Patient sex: M
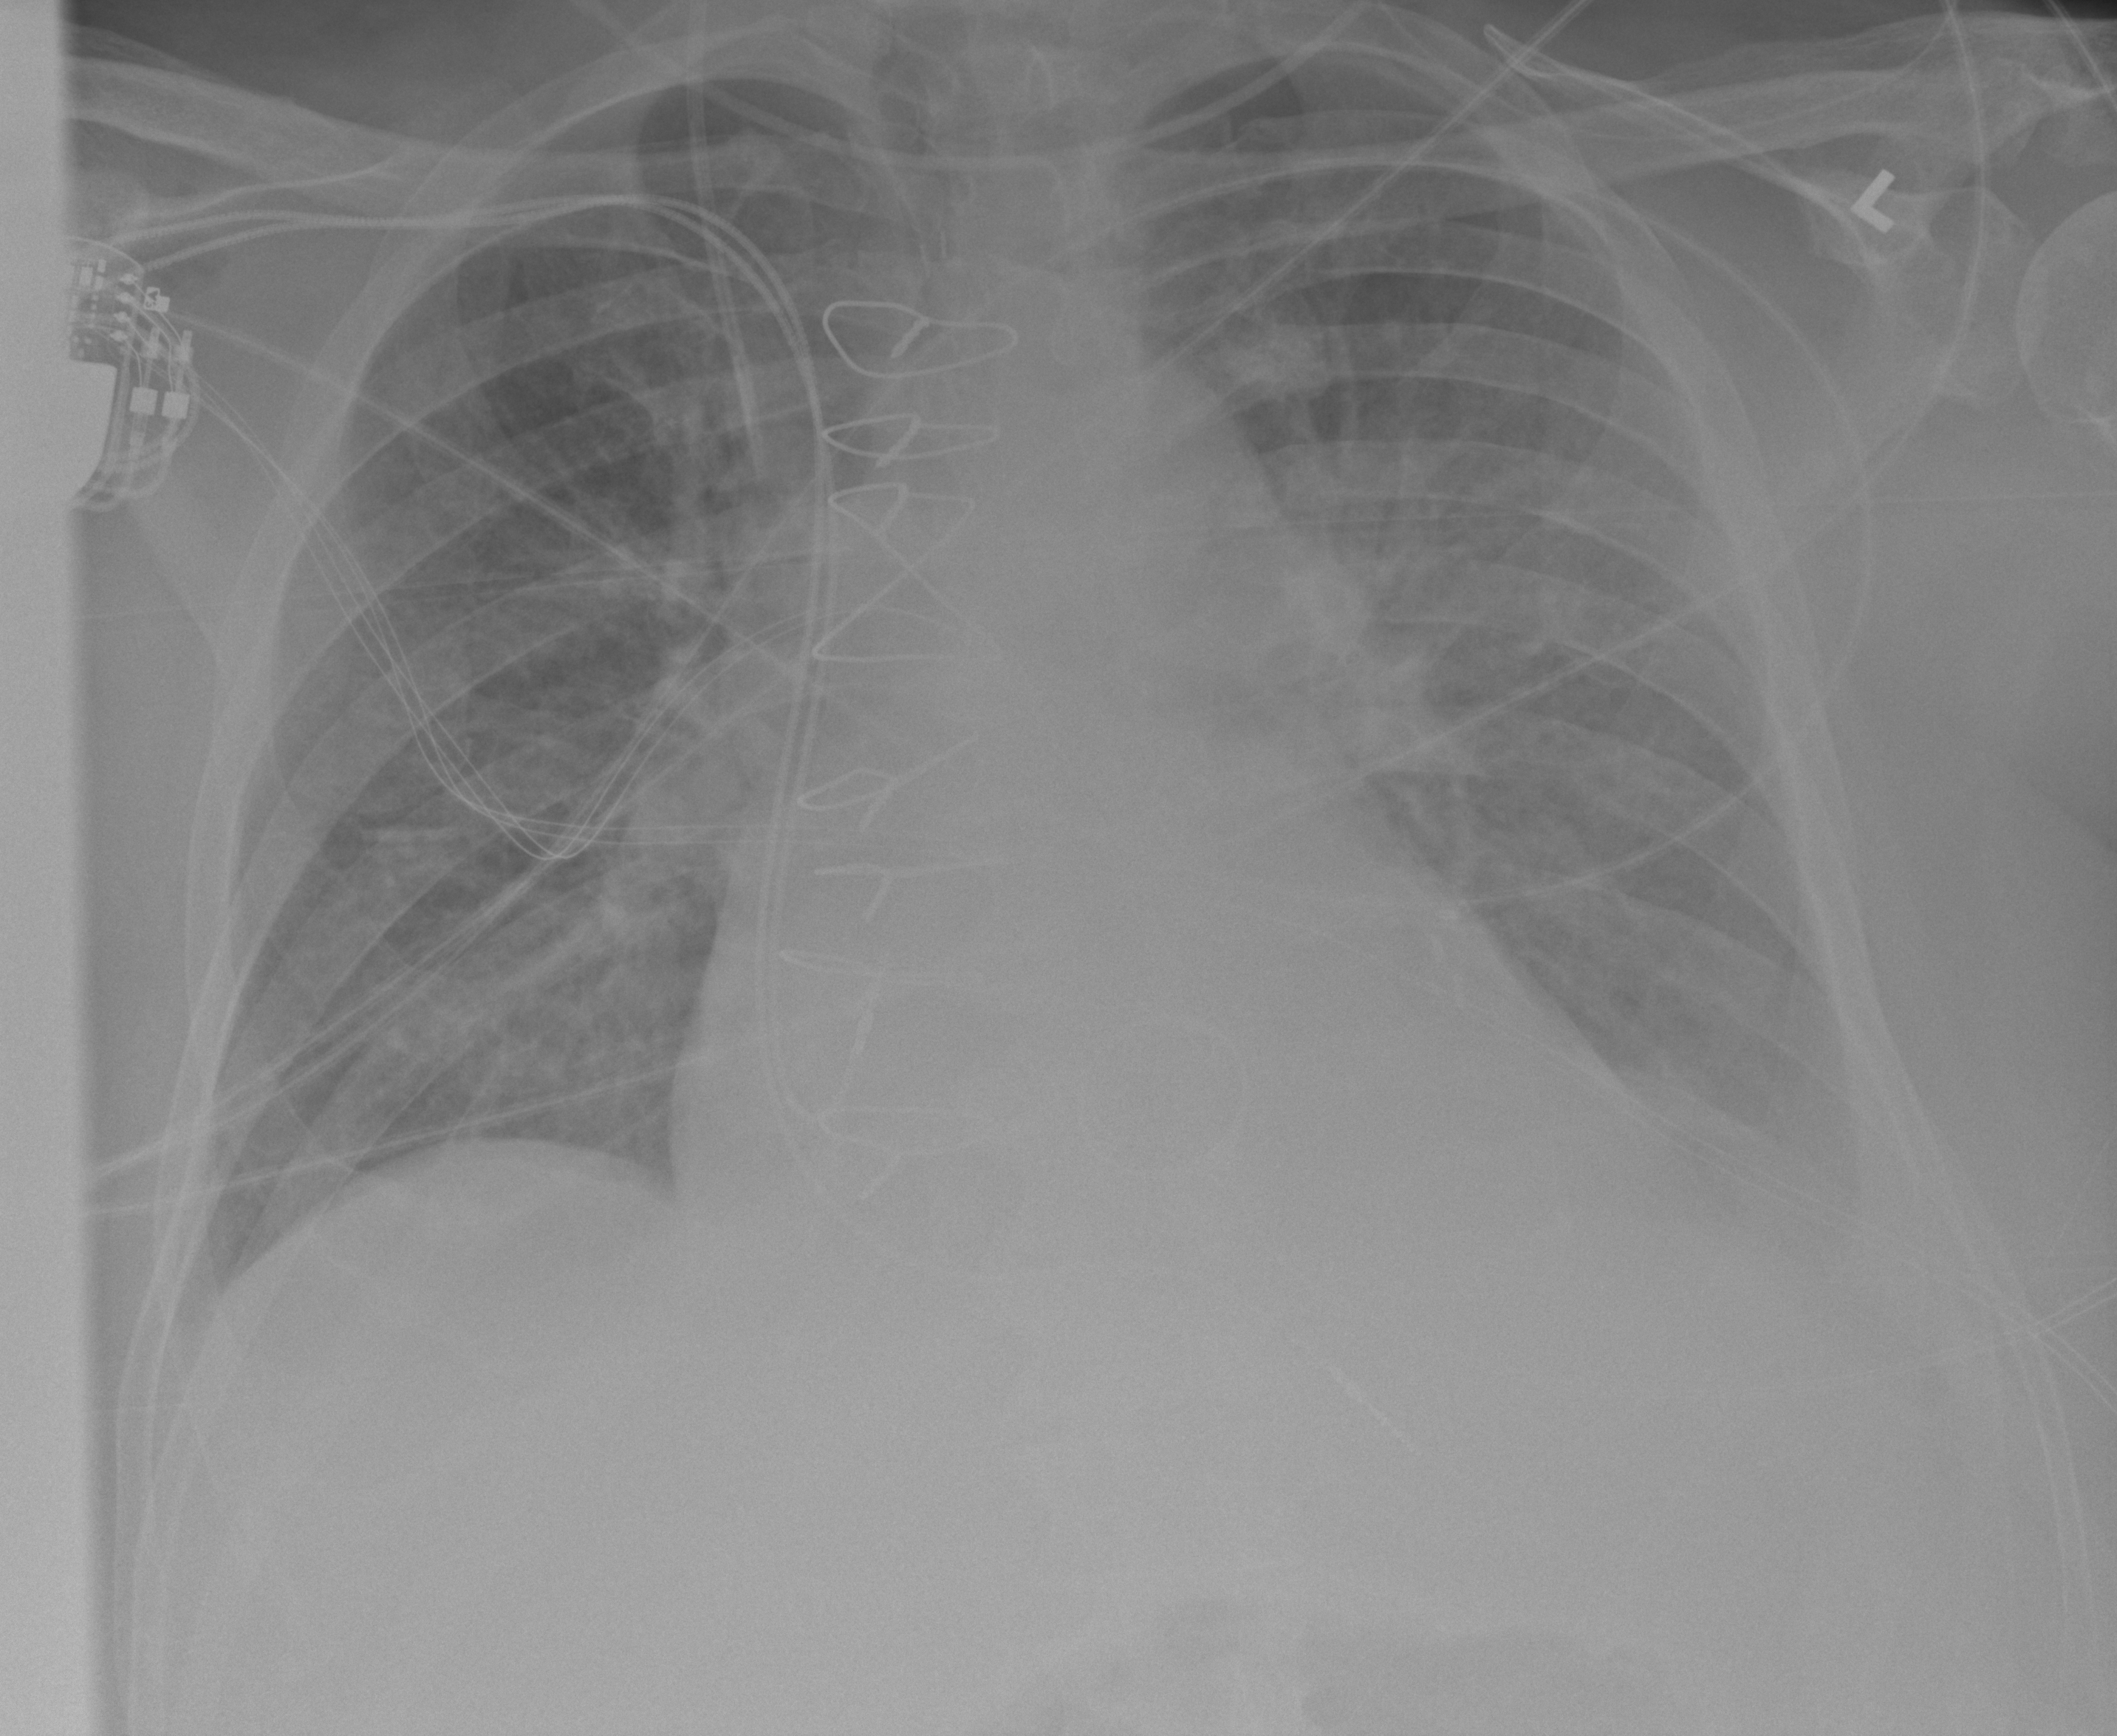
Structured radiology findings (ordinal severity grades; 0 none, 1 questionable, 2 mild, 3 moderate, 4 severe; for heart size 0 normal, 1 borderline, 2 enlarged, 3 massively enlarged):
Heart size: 2
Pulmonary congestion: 2
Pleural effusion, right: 0
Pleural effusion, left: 2
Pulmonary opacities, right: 2
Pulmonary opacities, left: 2
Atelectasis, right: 0
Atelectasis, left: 2